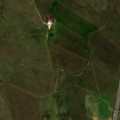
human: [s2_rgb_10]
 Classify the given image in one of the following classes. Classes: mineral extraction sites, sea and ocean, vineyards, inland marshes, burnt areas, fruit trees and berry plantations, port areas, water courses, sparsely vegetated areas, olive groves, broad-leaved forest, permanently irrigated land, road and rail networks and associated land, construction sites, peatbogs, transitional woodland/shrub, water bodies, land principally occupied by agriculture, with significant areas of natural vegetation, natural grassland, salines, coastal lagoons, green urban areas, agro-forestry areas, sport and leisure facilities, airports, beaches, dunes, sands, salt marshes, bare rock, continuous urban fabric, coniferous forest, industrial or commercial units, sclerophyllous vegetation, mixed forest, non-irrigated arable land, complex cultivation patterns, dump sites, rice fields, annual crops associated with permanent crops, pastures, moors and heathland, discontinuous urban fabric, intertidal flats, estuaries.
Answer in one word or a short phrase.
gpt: non-irrigated arable land, transitional woodland/shrub